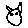
Label: cat